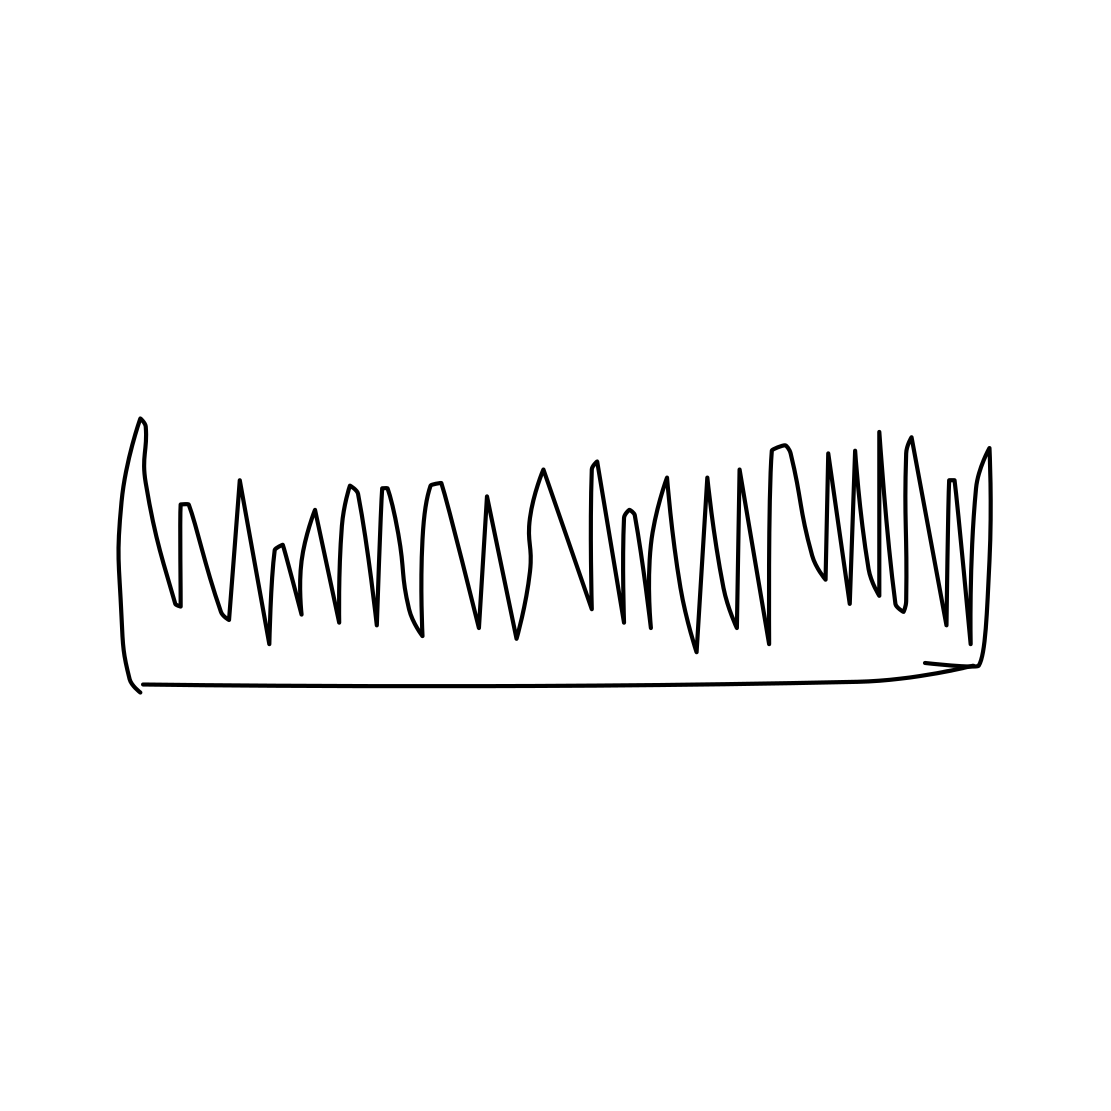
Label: comb